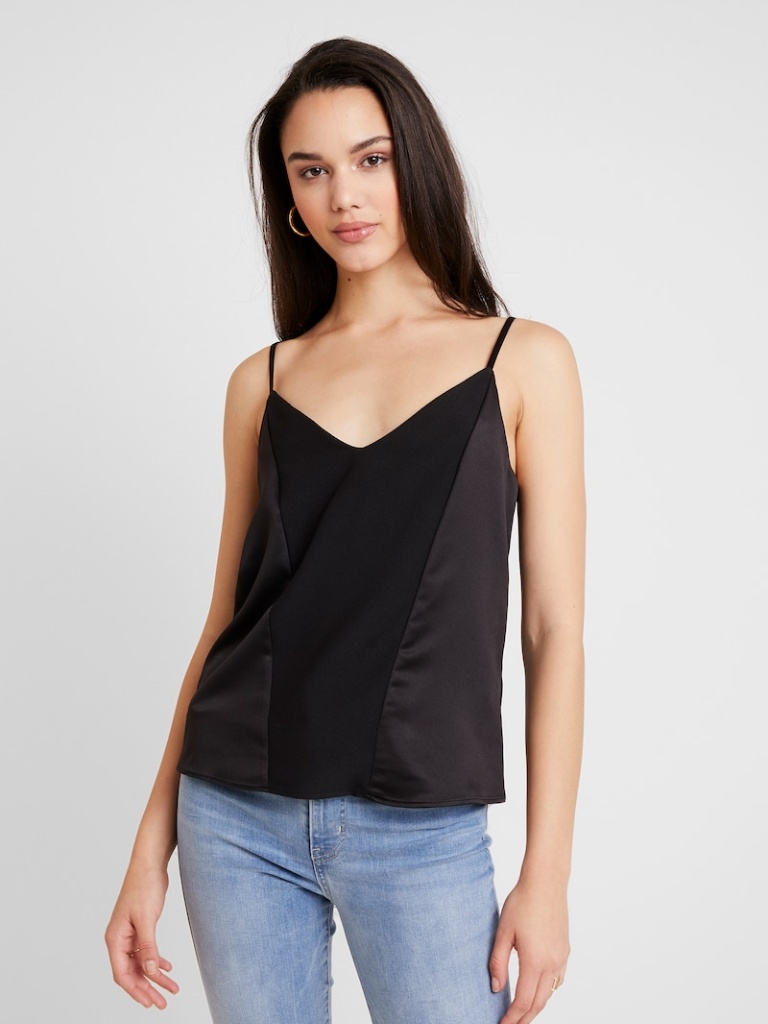
satin loose sleeveless hip length Untucked v-neck camisole